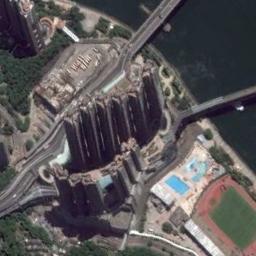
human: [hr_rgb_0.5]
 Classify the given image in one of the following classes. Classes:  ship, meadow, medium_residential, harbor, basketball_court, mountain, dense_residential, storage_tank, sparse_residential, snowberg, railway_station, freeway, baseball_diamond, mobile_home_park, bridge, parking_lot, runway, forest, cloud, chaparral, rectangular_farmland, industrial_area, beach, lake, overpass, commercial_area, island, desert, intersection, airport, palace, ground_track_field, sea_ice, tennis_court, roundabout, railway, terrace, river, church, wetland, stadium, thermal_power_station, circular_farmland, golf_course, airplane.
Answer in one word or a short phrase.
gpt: commercial_area